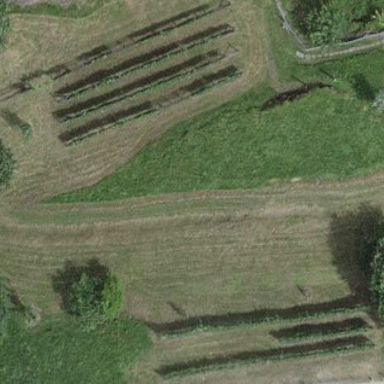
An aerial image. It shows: Vineyard where grapes are grown.